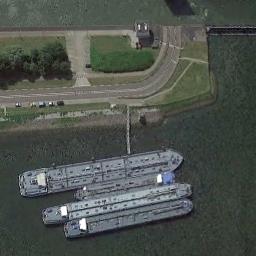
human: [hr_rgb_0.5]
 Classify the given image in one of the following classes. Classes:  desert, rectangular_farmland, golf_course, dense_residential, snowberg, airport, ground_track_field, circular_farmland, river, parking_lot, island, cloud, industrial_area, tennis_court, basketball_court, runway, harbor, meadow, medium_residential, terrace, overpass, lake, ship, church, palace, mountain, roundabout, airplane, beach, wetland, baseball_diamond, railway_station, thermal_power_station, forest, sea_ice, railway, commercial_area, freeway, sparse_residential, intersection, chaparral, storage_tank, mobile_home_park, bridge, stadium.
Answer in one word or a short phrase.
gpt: ship